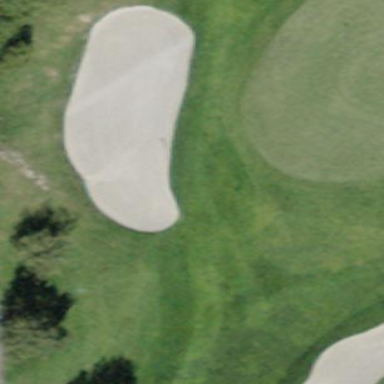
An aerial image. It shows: Golf bunker.